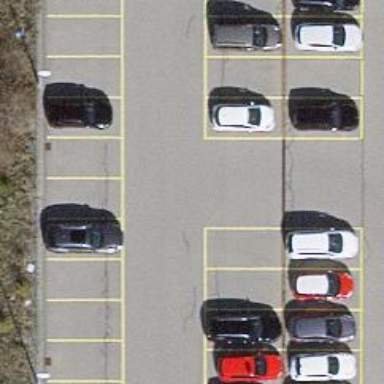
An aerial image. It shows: Road serving as parking aisle.